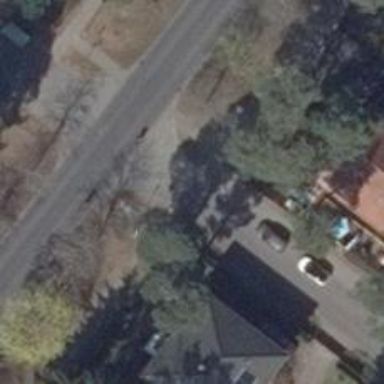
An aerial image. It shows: Residential road with asphalt surface and sidewalk on the left side.